Interaction volume radius: 5 \u00c5
Interaction volume height: 30 \u00c5
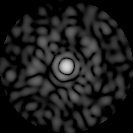
Disorder parameter: 0.8286